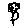
Label: flower